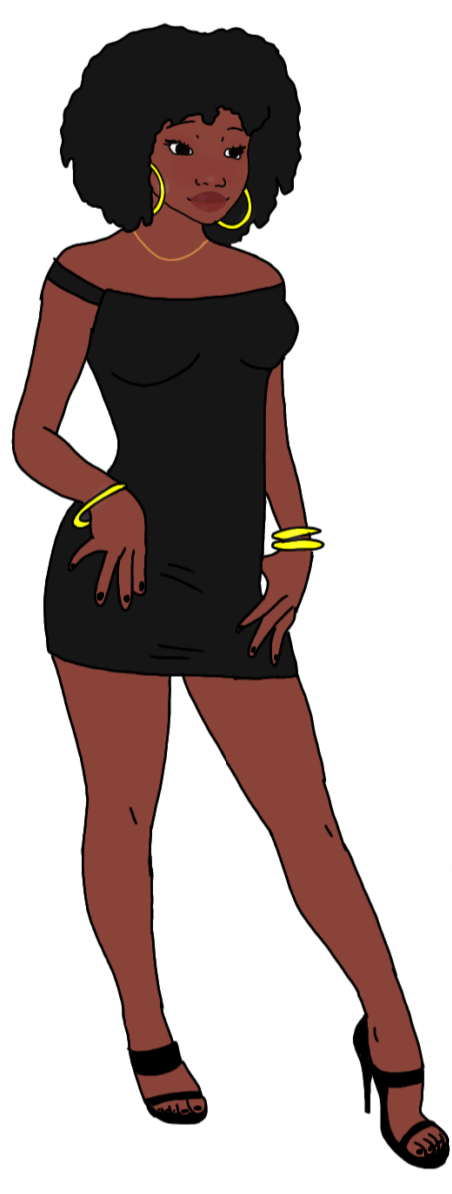
Label: 5_Blackjak